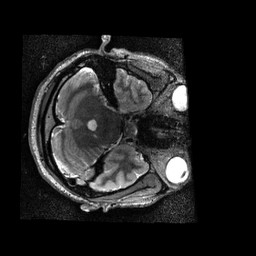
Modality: T2w
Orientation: axial
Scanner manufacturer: siemens
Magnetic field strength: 3 T
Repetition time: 3.2 s
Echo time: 0.564 s